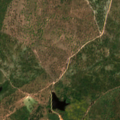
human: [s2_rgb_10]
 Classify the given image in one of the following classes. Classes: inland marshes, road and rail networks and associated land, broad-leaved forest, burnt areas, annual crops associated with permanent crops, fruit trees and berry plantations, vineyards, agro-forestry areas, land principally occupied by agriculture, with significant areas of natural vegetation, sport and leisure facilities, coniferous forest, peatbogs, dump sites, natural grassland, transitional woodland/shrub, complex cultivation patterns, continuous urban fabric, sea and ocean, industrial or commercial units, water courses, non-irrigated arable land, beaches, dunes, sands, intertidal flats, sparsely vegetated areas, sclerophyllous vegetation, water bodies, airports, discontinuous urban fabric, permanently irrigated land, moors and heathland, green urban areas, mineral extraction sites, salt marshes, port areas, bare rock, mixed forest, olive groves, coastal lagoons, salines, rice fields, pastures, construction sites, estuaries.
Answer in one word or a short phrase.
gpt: continuous urban fabric